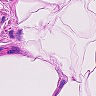
Metastatic tissue present: no